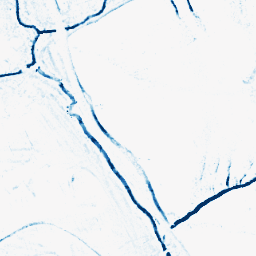
Category: morphological
Decomposition family: morphological_rect
Decomposition parameters: operation: closing
width: 5
height: 5
Upsampling method: linear_exact
Upsampling parameters: scale: 8
Upsampling scale: 8